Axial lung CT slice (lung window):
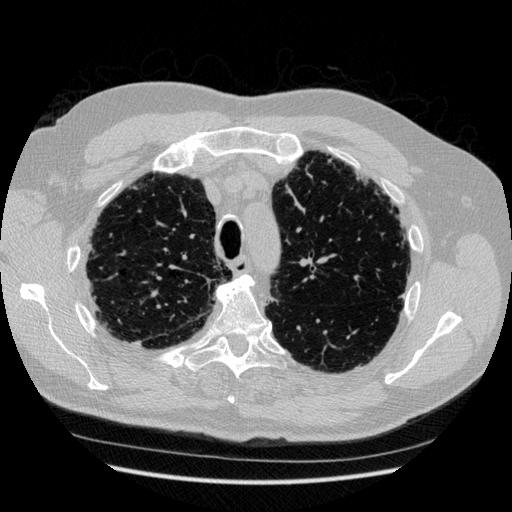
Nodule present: no